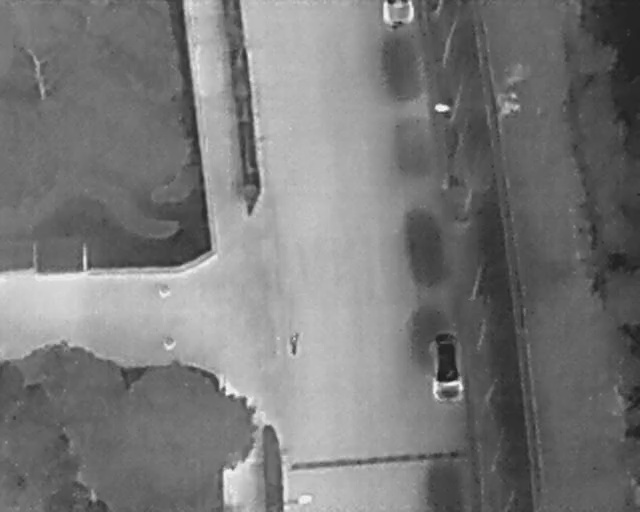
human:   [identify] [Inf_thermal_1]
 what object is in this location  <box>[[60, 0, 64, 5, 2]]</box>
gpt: <ref>1 medium car at the top</ref>

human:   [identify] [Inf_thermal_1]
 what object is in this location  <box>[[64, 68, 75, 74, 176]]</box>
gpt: <ref>1 medium car at the bottom</ref>